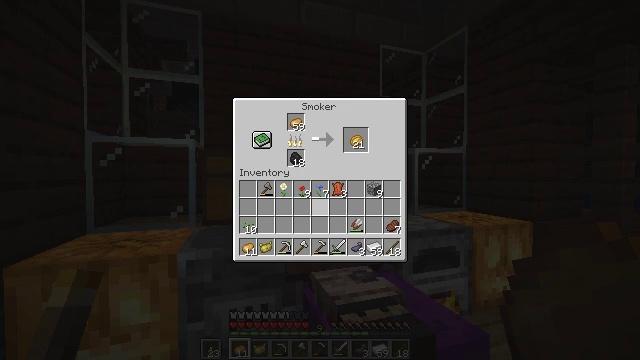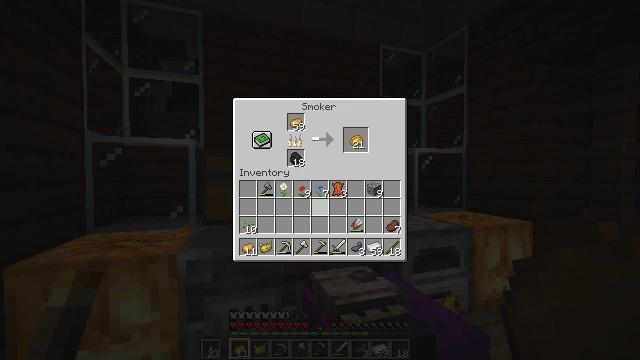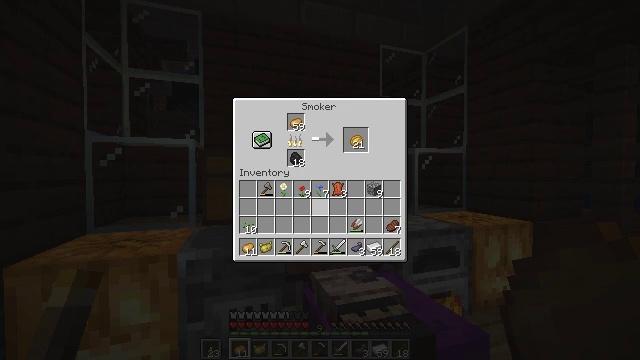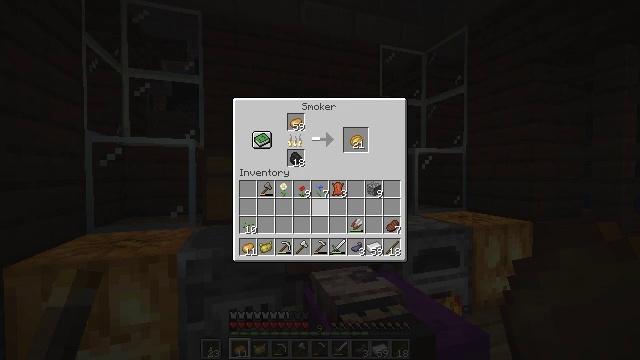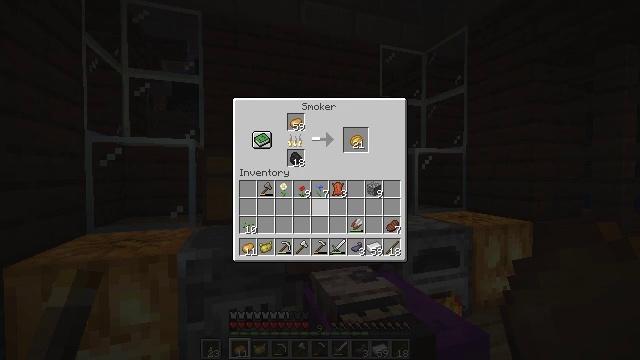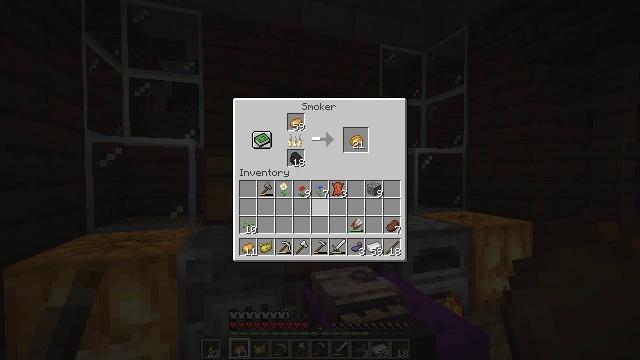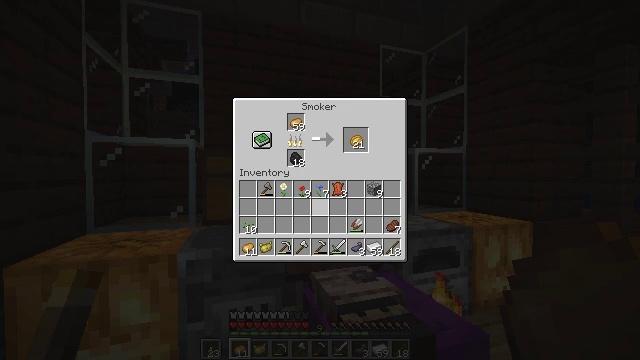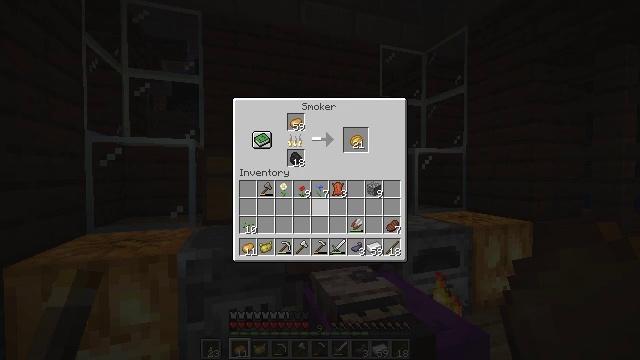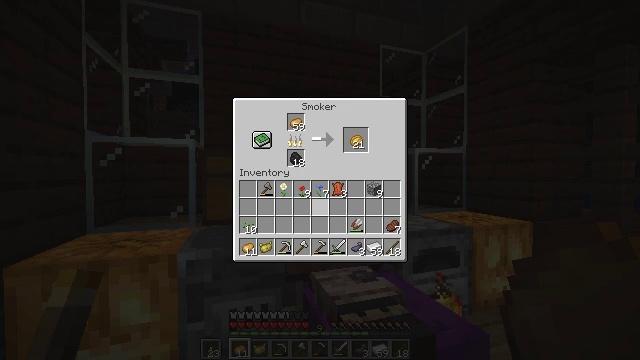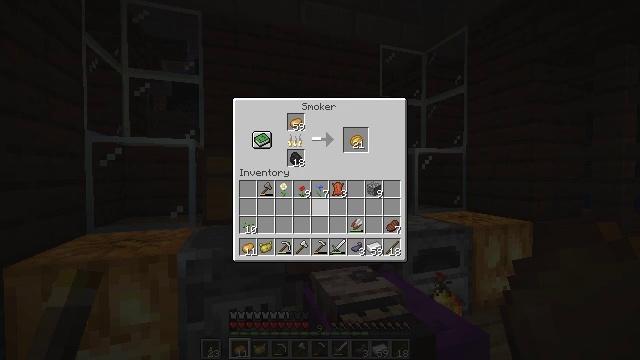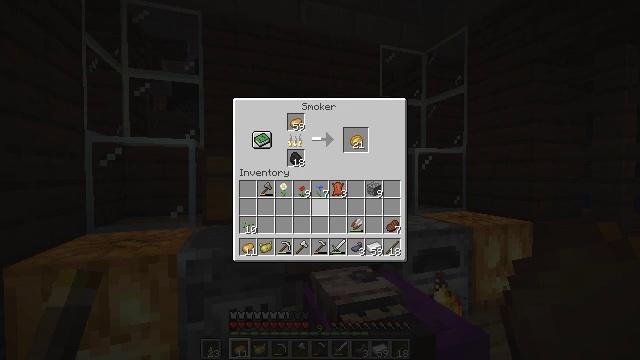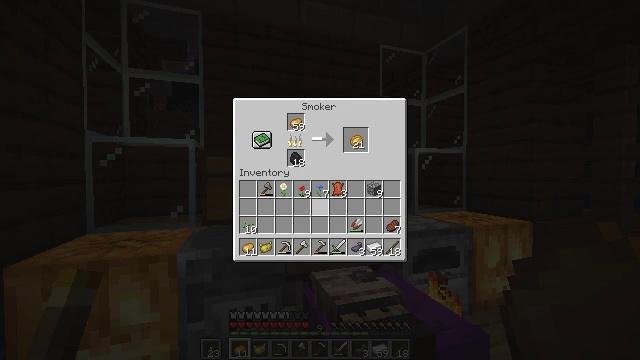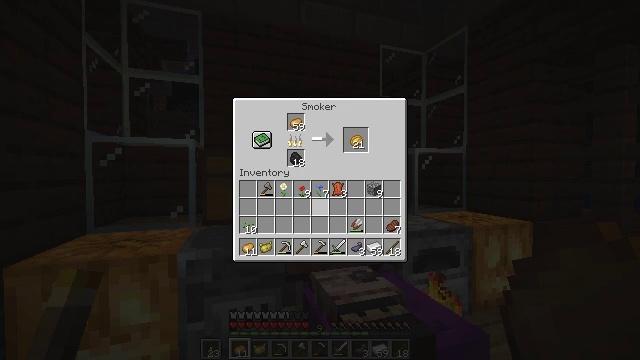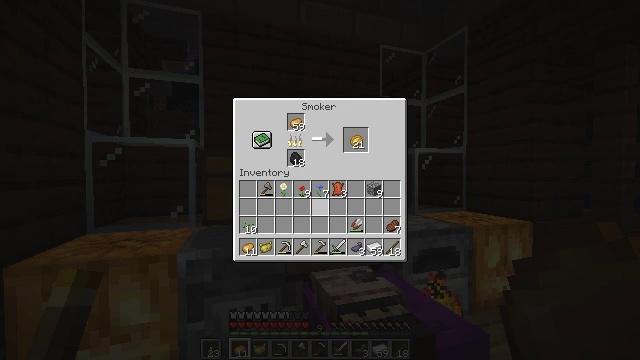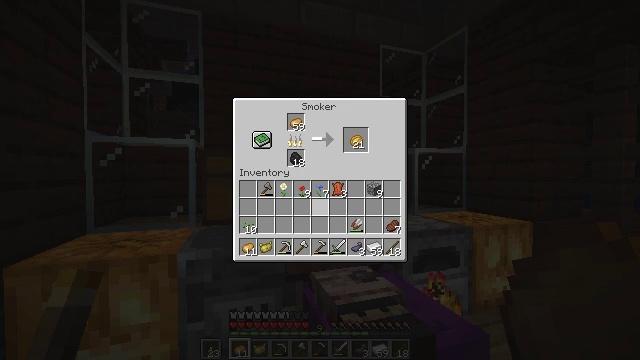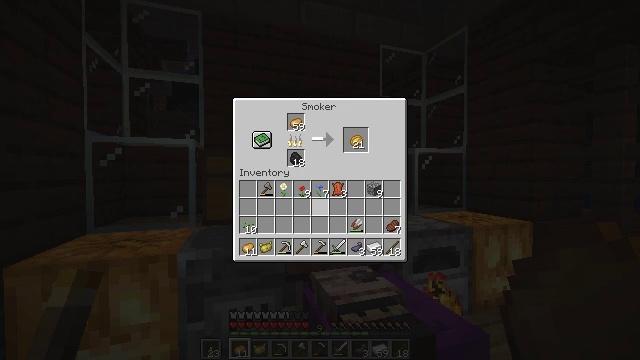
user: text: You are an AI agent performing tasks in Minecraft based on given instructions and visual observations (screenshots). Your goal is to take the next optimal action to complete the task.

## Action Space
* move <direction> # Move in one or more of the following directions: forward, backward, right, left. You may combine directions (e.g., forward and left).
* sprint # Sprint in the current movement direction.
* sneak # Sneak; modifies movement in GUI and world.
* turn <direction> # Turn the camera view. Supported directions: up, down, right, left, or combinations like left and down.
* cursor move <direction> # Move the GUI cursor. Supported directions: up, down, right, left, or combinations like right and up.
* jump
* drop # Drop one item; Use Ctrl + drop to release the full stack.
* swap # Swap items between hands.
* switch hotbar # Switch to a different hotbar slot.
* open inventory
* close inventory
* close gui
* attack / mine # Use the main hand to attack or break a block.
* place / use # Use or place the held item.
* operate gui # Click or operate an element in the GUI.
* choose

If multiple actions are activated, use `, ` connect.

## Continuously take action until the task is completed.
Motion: motion action
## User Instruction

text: Craft a baked potato using a furnace.
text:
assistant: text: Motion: no_op
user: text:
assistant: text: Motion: no_op
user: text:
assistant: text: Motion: no_op
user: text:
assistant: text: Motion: no_op
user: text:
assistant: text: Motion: no_op
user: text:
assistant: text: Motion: no_op
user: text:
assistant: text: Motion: no_op
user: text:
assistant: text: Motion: no_op
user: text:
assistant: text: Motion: no_op
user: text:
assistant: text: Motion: no_op
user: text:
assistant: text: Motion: no_op
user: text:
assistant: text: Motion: no_op
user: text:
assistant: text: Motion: no_op
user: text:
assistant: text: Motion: no_op
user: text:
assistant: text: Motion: no_op
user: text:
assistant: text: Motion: no_op
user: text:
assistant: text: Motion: no_op
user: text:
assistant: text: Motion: no_op
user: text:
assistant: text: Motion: no_op
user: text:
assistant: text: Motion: no_op
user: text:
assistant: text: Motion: no_op
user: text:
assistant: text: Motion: no_op
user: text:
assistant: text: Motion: no_op
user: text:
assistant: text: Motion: no_op
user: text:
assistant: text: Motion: no_op
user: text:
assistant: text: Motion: no_op
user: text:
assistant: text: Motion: no_op
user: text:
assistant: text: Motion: no_op
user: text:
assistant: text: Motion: no_op
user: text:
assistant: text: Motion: no_op